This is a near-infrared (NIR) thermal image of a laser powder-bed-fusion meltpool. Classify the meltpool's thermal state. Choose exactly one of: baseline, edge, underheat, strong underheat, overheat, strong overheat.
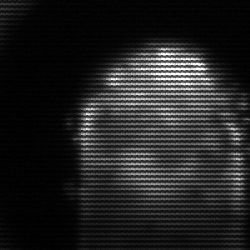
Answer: baseline